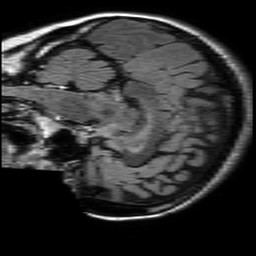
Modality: FLAIR
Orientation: sagittal
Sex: female
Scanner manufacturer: philips
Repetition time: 11 s
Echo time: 0.125 s